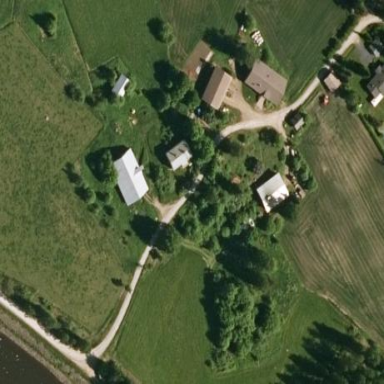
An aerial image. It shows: Farmyard area.